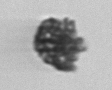
Label: coccolithophorid